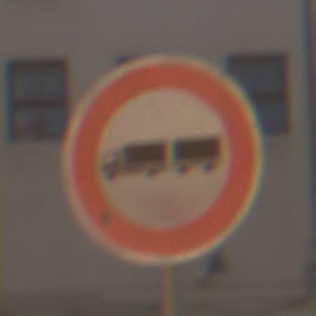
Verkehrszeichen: VerbotLastkraftwagenMitAnhaenger
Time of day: MorningAfternoon
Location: Outdoor (Urban)
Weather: Clear
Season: NotSpecified
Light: Natural